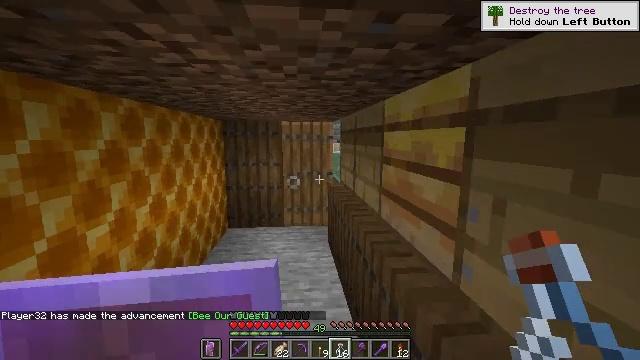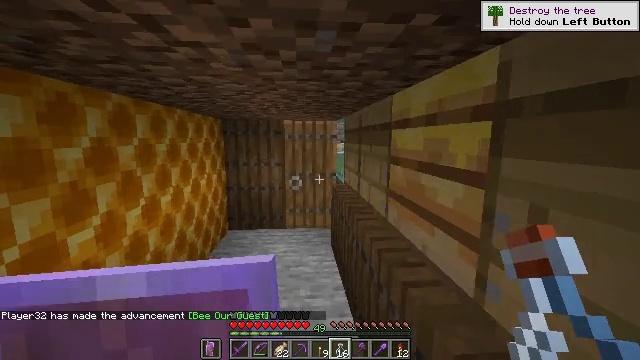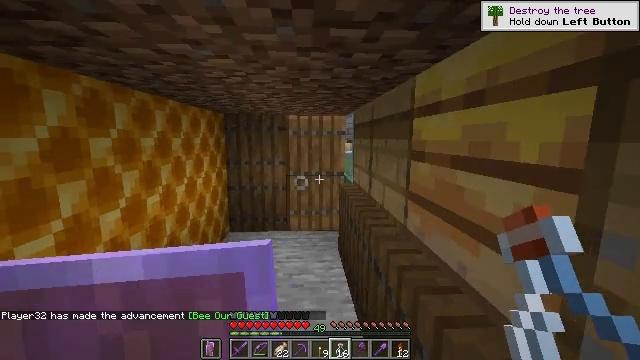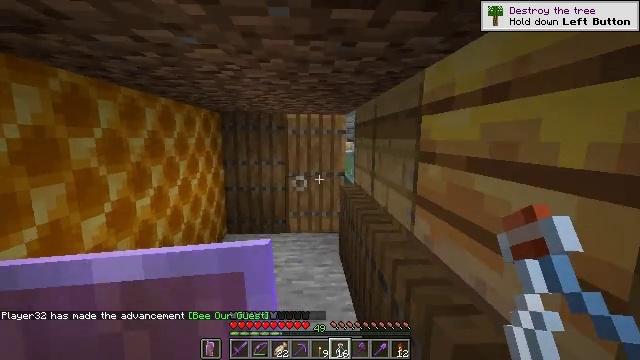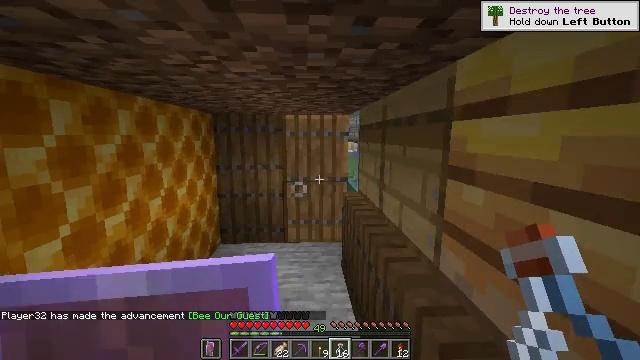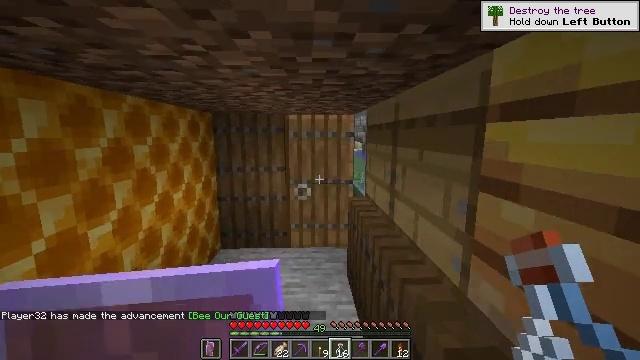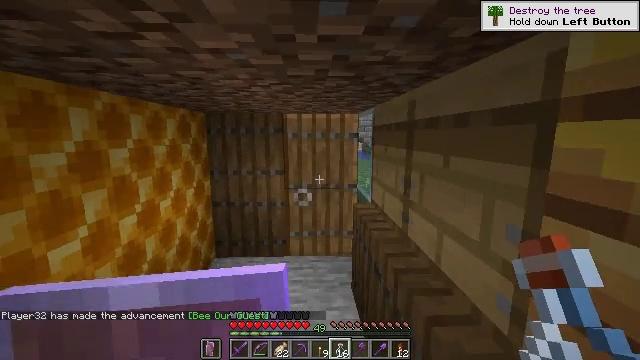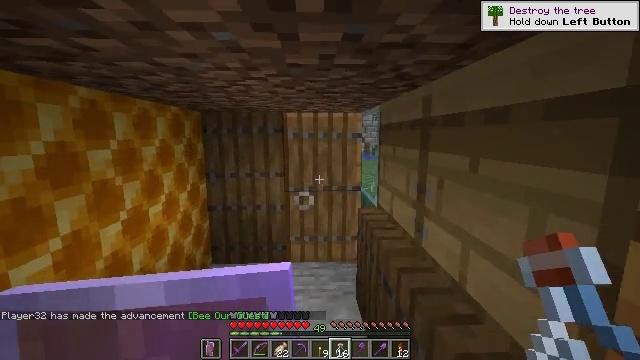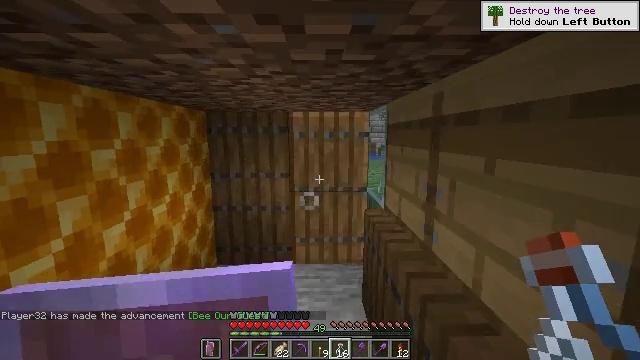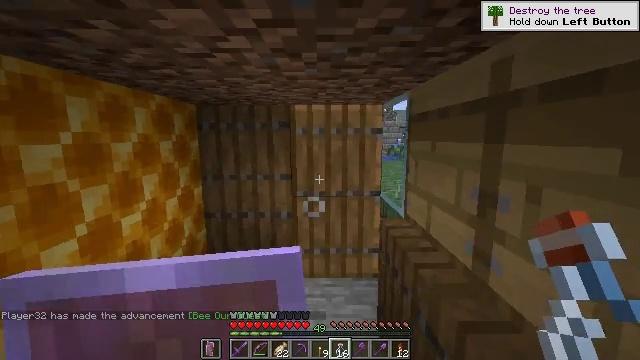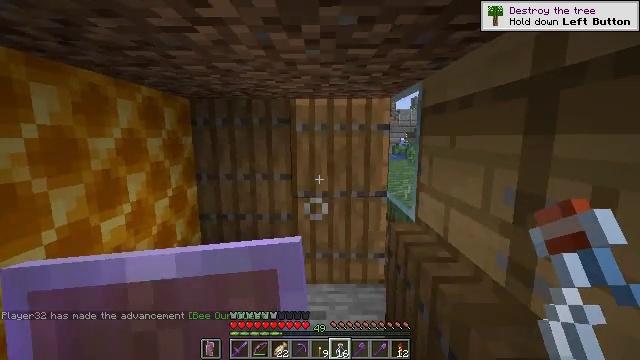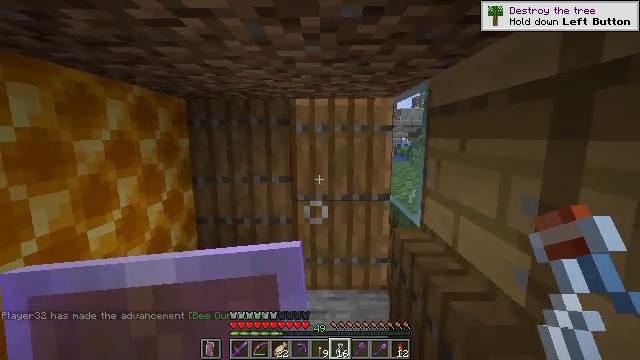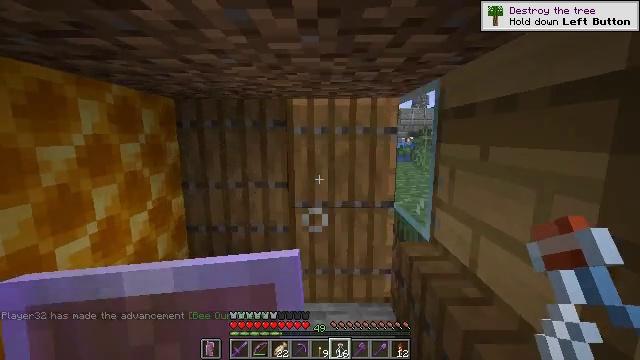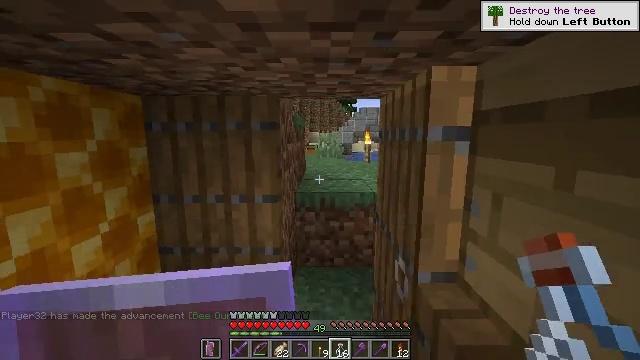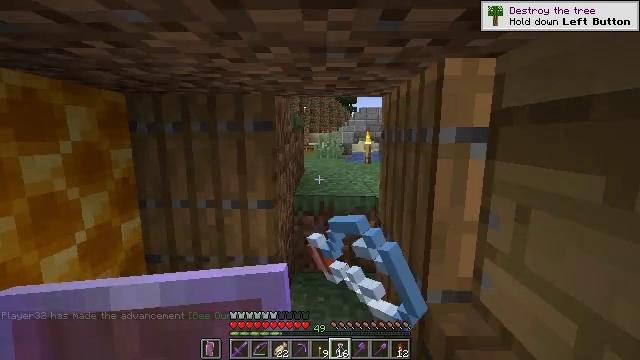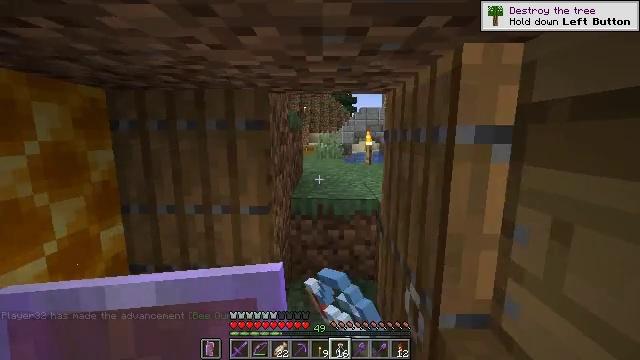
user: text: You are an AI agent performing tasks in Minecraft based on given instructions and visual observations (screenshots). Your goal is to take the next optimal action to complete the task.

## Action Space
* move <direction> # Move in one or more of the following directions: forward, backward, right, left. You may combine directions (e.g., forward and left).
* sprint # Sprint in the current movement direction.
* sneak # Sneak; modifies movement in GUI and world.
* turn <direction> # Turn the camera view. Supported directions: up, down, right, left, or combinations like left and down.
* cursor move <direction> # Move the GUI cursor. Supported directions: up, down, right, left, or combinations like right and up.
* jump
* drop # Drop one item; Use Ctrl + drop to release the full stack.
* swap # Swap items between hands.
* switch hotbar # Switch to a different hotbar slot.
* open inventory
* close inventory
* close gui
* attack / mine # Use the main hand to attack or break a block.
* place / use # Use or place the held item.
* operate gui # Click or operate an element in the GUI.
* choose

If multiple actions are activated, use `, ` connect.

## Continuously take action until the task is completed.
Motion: motion action
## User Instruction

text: Get a honey block by mixing honey bottles in the crafting table.
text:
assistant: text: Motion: move forward
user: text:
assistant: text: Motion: move forward, turn left
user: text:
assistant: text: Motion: move forward
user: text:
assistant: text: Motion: move forward
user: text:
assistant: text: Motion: move forward
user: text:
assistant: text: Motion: move forward
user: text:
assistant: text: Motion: move forward
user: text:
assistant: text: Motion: move forward, turn left
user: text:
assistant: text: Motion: move forward
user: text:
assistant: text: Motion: move forward
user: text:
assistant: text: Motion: move forward
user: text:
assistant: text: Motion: move forward
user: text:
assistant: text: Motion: move forward, use / place
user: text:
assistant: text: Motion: move forward, use / place
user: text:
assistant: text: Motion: move forward, use / place
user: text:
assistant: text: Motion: move forward
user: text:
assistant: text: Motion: move forward
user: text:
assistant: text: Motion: move forward and move right
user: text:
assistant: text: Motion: move forward and move right
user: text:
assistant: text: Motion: move forward and move right
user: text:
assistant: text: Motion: move forward and move right
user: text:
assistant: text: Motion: move forward
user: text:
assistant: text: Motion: move forward
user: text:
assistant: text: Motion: move forward
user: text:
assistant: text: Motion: turn right
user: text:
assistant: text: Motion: turn right and up
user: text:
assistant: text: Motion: turn right and up
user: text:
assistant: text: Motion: turn right and down
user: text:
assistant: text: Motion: turn right
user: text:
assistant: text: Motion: no_op